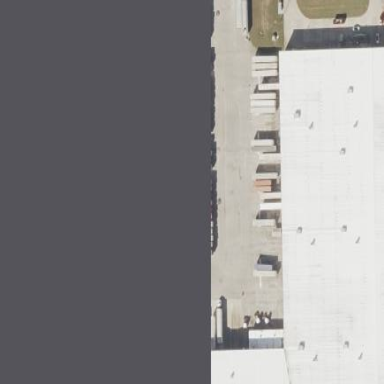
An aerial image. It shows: Warehouse.